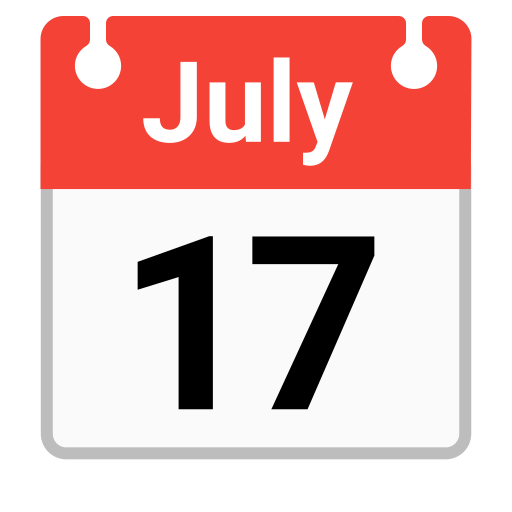
Emoji: 📅